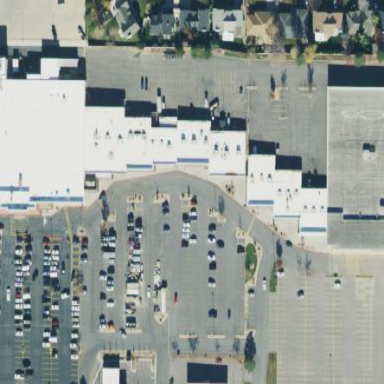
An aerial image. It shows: Retail area consisting of mall.